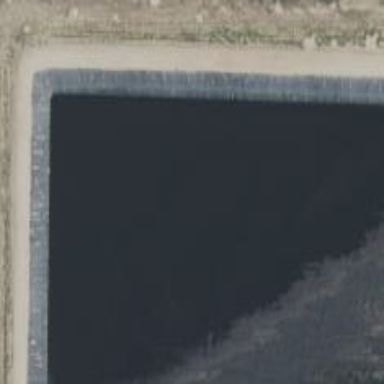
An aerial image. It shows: Image of wastewater.